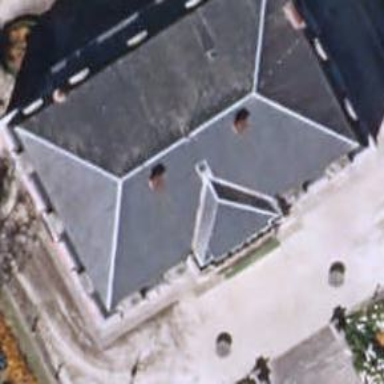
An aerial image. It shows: School building.